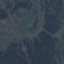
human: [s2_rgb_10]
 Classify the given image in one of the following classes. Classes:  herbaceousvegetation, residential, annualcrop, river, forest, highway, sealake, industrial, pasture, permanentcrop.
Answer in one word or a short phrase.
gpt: HerbaceousVegetation